Brain MRI, t2w sequence, axial 2D slice.
Patient: age 32, sex F, weight 95 kg, height 1.95 m
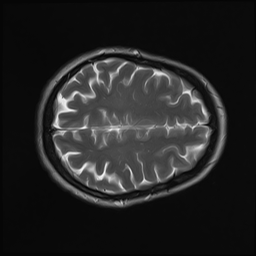